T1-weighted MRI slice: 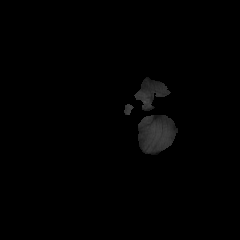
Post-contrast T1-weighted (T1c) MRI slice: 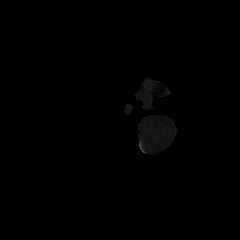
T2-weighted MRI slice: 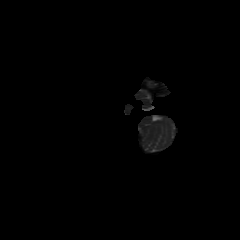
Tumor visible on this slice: no